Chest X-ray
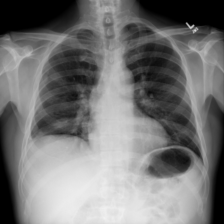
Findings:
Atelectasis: negative
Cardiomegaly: negative
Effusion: negative
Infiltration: negative
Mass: positive
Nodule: negative
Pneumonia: negative
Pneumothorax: negative
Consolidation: negative
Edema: negative
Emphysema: negative
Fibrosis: negative
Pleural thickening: negative
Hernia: negative